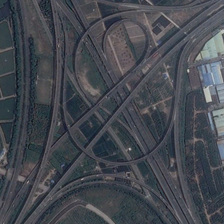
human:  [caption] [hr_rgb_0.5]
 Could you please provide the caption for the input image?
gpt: many buildings and green plants are near a viaduct .

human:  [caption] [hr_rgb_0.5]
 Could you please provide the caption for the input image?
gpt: many buildings and green plants are near a viaduct .

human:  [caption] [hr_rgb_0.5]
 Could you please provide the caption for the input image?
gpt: many buildings and green plants are near a viaduct .

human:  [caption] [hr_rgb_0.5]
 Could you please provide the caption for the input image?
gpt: many buildings and green plants are near a viaduct .

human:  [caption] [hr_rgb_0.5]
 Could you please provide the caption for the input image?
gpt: many buildings and green plants are near a viaduct .